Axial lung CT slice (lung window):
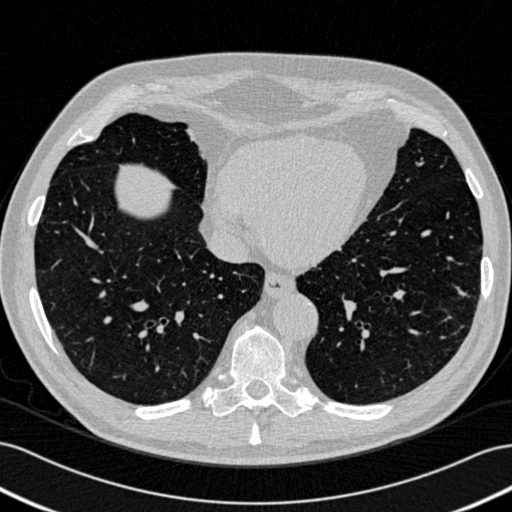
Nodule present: yes
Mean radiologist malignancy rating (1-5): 2.25